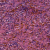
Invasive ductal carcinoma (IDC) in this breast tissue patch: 0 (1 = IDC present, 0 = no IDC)